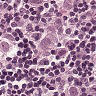
Metastatic tissue present: yes